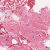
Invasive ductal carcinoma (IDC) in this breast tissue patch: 0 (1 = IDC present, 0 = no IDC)